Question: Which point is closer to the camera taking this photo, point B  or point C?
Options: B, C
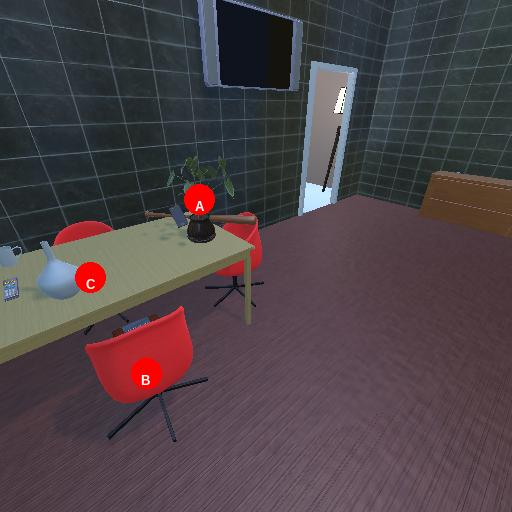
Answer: B